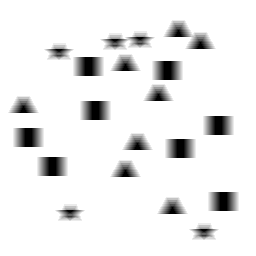
Squares: 8
Triangles: 8
Stars: 5
Total shapes: 21